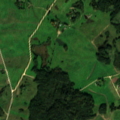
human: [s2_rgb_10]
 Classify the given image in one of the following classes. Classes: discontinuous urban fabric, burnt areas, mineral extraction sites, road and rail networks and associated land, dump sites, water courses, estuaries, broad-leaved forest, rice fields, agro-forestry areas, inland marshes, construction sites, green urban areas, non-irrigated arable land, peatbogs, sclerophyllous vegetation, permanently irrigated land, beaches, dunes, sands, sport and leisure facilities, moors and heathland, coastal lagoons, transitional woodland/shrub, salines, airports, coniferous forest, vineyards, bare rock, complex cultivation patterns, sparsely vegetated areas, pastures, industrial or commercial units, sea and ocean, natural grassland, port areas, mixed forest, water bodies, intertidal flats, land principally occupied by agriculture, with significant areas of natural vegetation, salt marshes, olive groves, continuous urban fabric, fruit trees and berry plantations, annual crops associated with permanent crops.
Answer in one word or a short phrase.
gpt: pastures, complex cultivation patterns, land principally occupied by agriculture, with significant areas of natural vegetation, broad-leaved forest